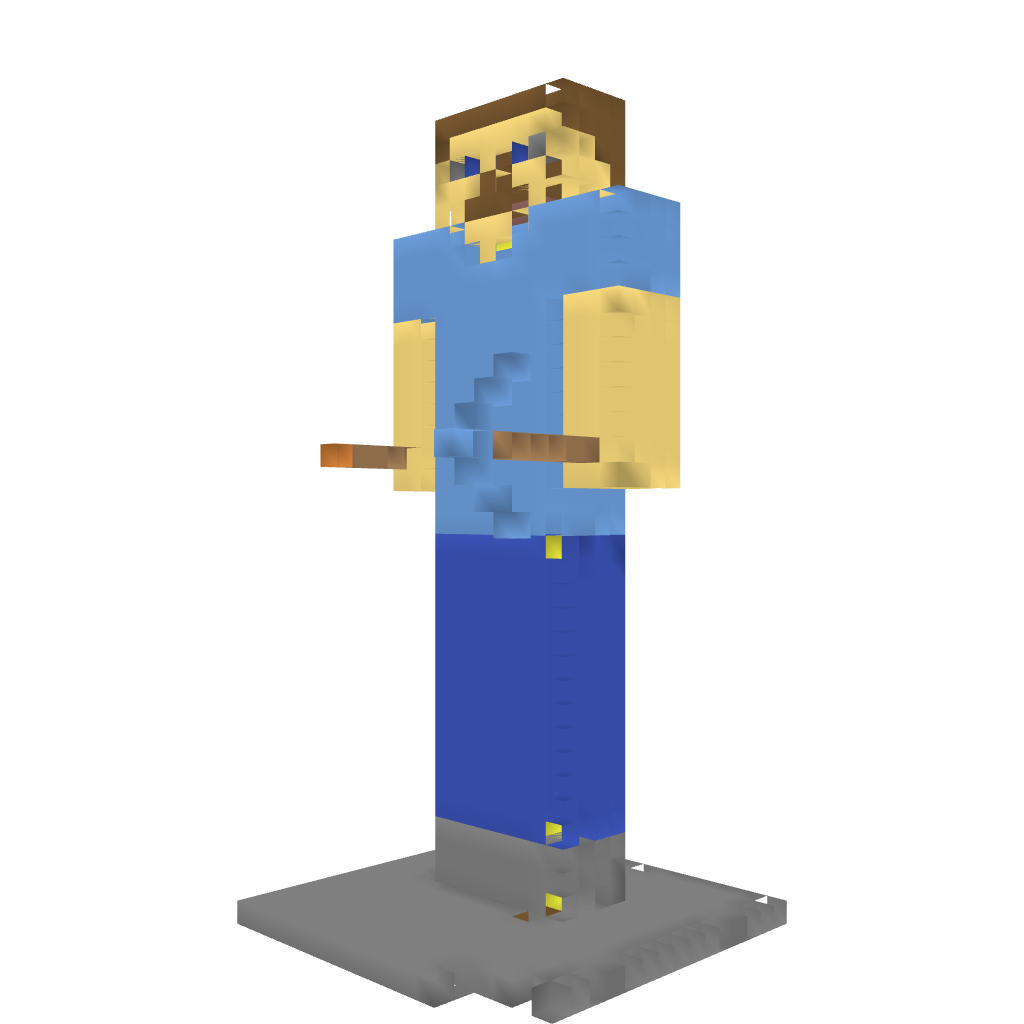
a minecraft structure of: Giant Steve bad low quality